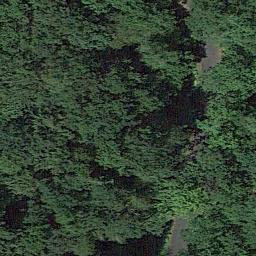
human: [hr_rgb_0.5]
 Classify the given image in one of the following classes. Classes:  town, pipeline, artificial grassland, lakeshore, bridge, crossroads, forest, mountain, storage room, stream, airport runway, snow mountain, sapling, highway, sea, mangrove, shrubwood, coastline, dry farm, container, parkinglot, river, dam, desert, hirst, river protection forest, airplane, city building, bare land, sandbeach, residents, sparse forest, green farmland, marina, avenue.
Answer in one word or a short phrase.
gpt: forest